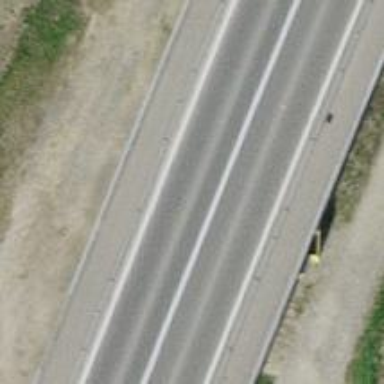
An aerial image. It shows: Primary highway bridge with cycle tracks on both sides. The surface of the bridge is asphalt.